Question: I switched to <URL> in an ASP.NET MVC 4 app. Everything else is working great but there's this problem...
When I try this code:
'''
var password = Membership.GeneratePassword(Membership.MinRequiredPasswordLength, 0);
'''
'MinRequiredPasswordLength' is always 0. The settings defined in the membership provider's 'Web.config' section are not being read.
Here's the Membership default provider 'Web.config' section:
'''
<membership defaultProvider="AspNetSqlMembershipProvider">
<providers>
<clear />
<add name="AspNetSqlMembershipProvider"
type="System.Web.Security.SqlMembershipProvider"
connectionStringName="DefaultConnection"
enablePasswordRetrieval="false"
enablePasswordReset="true"
requiresQuestionAndAnswer="false"
requiresUniqueEmail="false"
maxInvalidPasswordAttempts="5"
minRequiredPasswordLength="6"
minRequiredNonalphanumericCharacters="0"
passwordAttemptWindow="10"
applicationName="/Acad" />
</providers>
</membership>
'''
Here's the debug info I get:

Any hints?
Is the 'SimpleMembershipProvider' so simple that it doesn't even use the Web.config section?
To overcome the 'SimpleMembershipProvider' current limitation, I used <URL> to grab the value defined in 'Web.config':
'''
MembershipSection membershipSection = (MembershipSection)WebConfigurationManager.GetSection("system.web/membership");
var defaultProvider = membershipSection.DefaultProvider;
ProviderSettings providerSettings = membershipSection.Providers[defaultProvider];
var minRequiredPasswordLength = int.Parse(providerSettings.Parameters["minRequiredPasswordLength"]);
'''
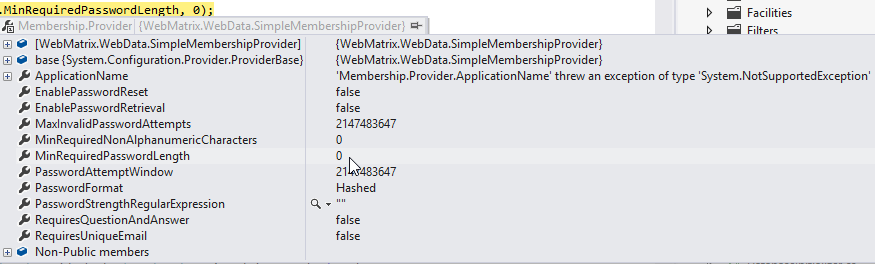
Answer: > I switched to SimpleMembershipProvider in an ASP.NET MVC 4 app.
Erm, from the relevant section you have shown in your web.config this doesn't seem to be the case at all. You are sill using the 'AspNetSqlMembershipProvider'.
If you want to switch to the <URL> make sure that you have properly configured it:
'''
<membership defaultProvider="SimpleMembershipProvider">
<providers>
<clear/>
<add name="SimpleMembershipProvider"
type="WebMatrix.WebData.SimpleMembershipProvider, WebMatrix.WebData"
/>
</providers>
</membership>
'''
This being said the SimpleMembershipProvider doesn't support setting those properties via web.config. It doesn't even use it. If you want such functionality you will have to implement it yourself.